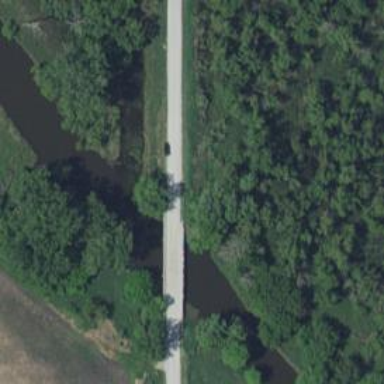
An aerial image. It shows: Unclassified road with bridge.